Question: I was using GitHub for more than a year, but right now I cannot handle ignoring
files.
I'm trying to ignore files that are generated by my IDE, and also ignore .pyc
files. But they keep appearing in my changes. I already tried to put:
'''
experience/.idea
experience/.idea/*
'''
Take a look at this screenshot:
>
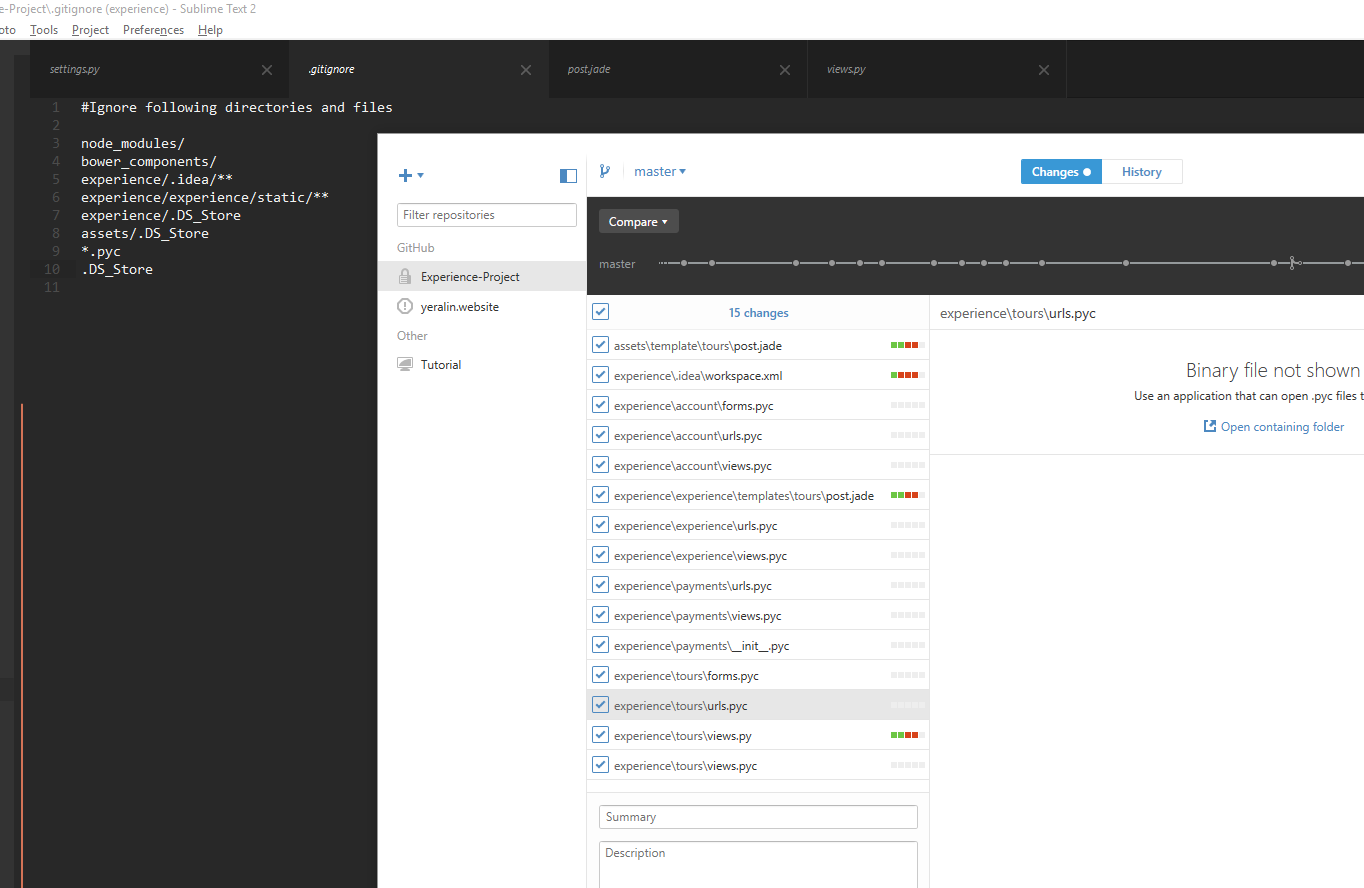
Answer: There are two parts to this:
1. Be sure that you're using the right directory matching scheme, since you want to just block the directory. For that, you want to change experience/.idea/** to just experience/.idea/.
2. Be sure that Git isn't tracking any of those files anymore by removing them from the stage via git rm --cached <paths-to-ignore>.